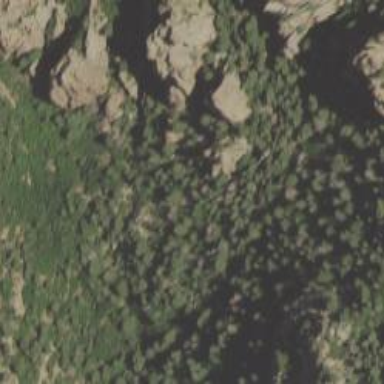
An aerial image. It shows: Cliff in nature.